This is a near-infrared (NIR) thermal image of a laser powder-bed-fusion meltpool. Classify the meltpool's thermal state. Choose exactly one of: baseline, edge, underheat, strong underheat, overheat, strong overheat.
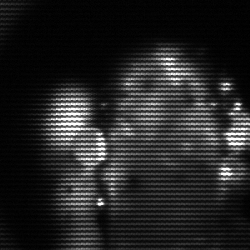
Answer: strong underheat